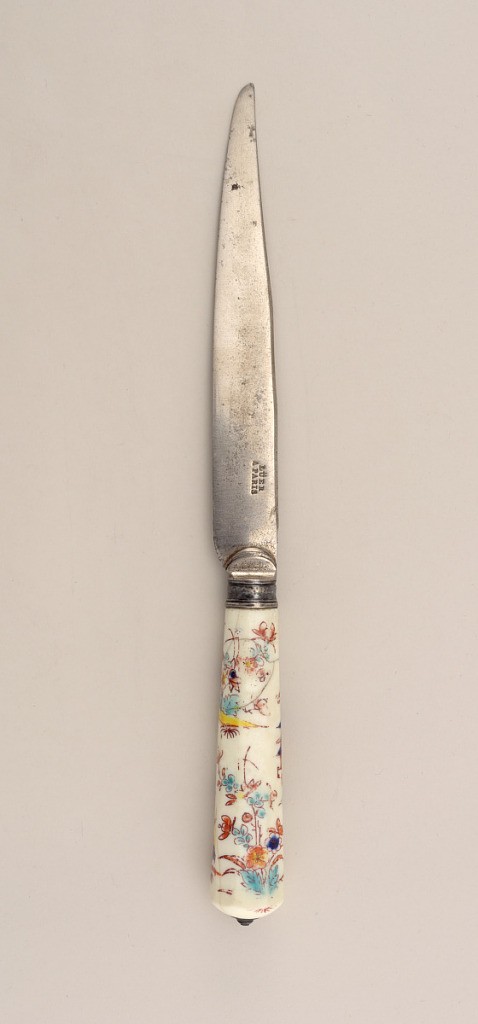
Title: Knife with Porcelain Handle (One of Four)
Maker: Chantilly Porcelain Manufactory, French, active ca. 1725 - ca. 1789
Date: ca. 1735–1740
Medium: soft paste porcelain, vitreous enamel, steel, silver
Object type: knife
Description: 1985-103-230: Blade has slightly bent upper edge, lower edge tap...